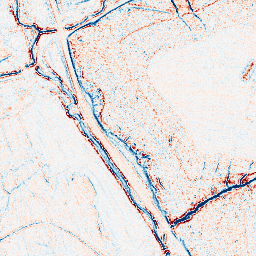
Category: edge_preserving
Decomposition family: anisotropic_diffusion
Decomposition parameters: iterations: 10
kappa: 30
gamma: 0.05
Upsampling method: cubic_mitchell
Upsampling parameters: scale: 8
Upsampling scale: 8